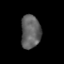
Tissue: skin
Cell type: Fibroblasts
Senescence score: 0.718
Nuclear area (px): 642
Mean DAPI intensity: 97.542